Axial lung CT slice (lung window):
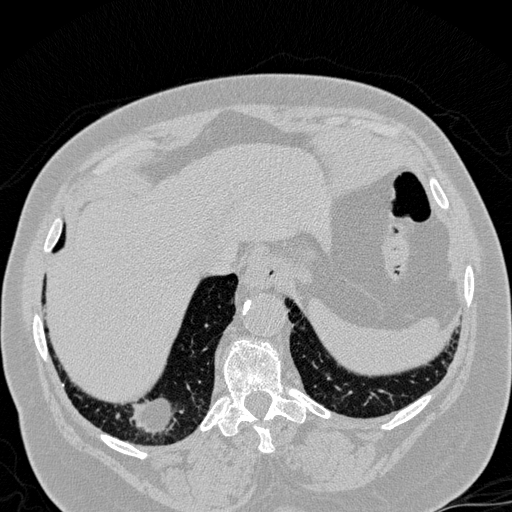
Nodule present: no